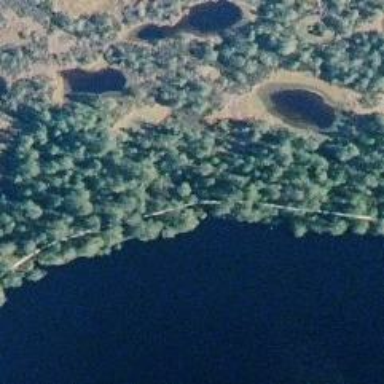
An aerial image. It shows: Path.